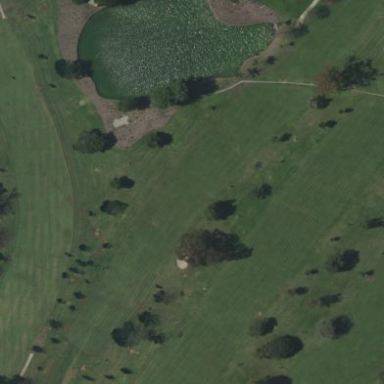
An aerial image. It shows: Golf fairway in the image.